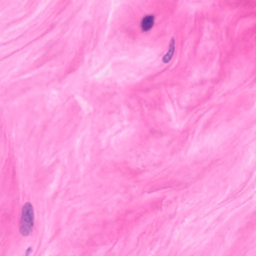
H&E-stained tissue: Breast